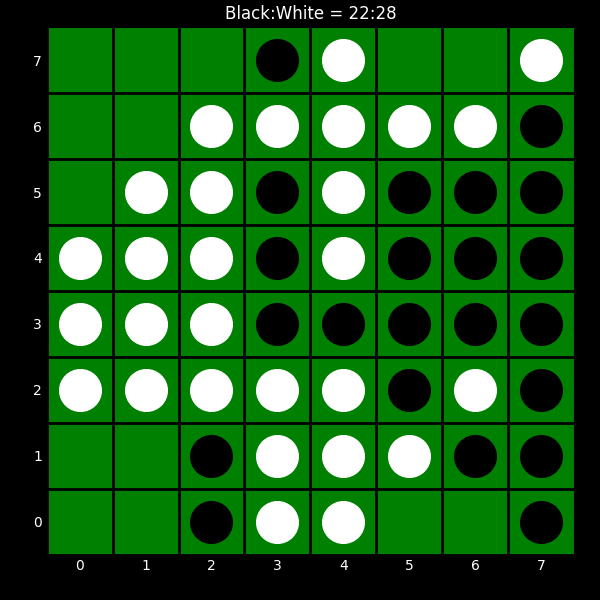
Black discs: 22
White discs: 28